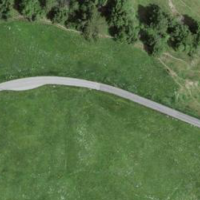
EUNIS habitat code: 24
Species observed at this site:
Lanius collurio
Anthus pratensis
Anthus trivialis
Turdus viscivorus